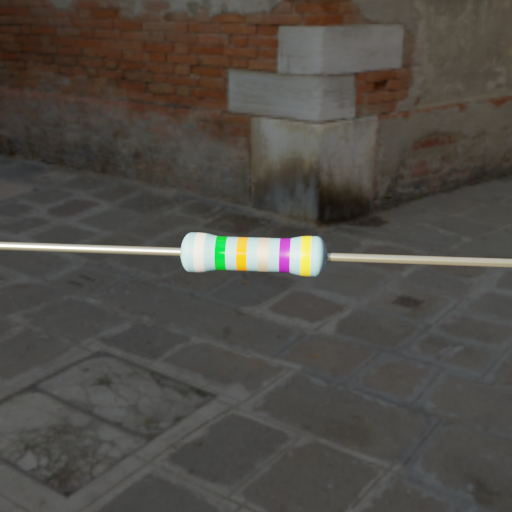
Resistor colour bands (in order): silver, green, orange, silver, violet, yellow